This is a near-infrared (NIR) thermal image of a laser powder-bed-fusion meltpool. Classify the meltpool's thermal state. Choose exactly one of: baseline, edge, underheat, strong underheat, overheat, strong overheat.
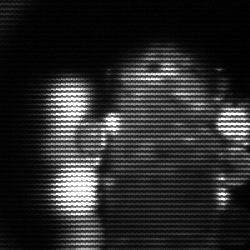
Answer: strong underheat